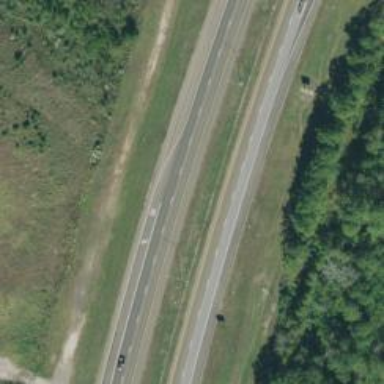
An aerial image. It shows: Trunk highway with expressway features.